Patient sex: M
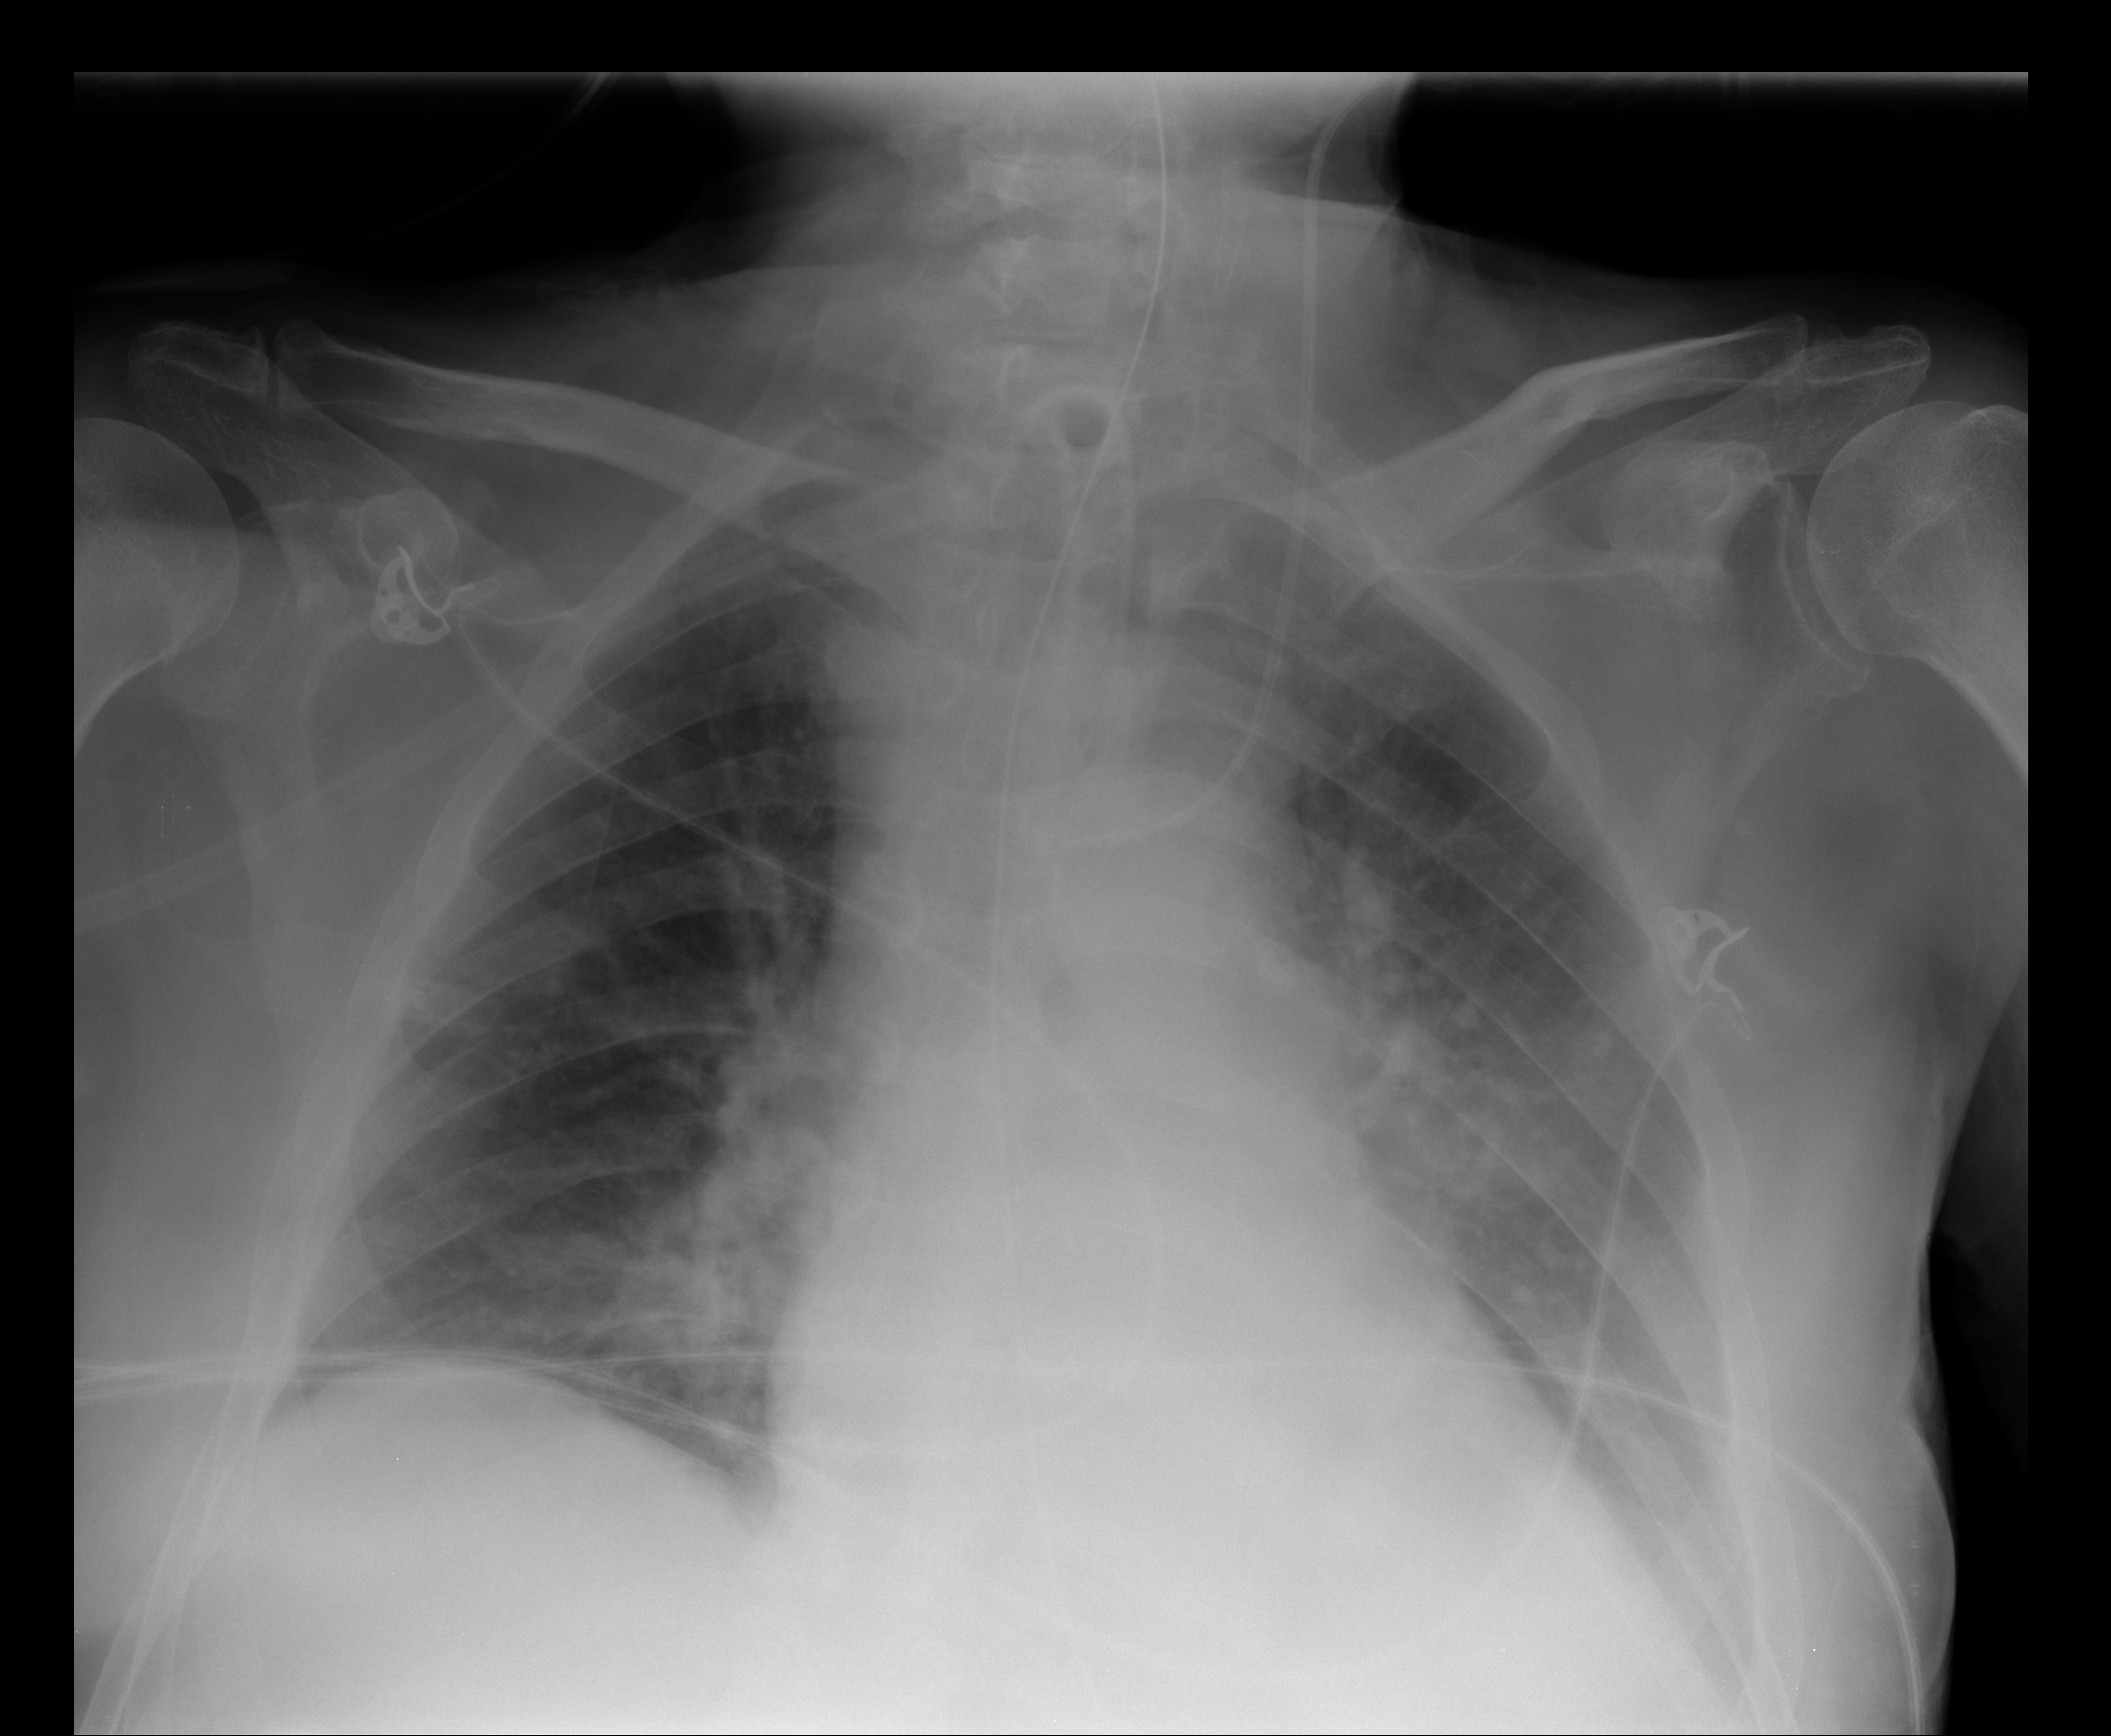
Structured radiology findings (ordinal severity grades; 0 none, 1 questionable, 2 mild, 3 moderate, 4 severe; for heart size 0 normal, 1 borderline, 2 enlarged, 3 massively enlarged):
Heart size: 0
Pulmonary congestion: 2
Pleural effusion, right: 0
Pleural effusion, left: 1
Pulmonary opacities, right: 1
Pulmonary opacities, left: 1
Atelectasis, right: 2
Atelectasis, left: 2